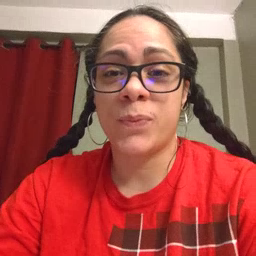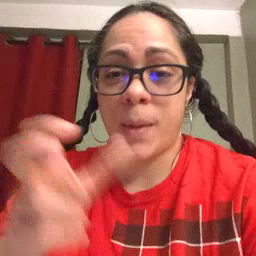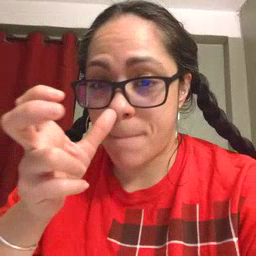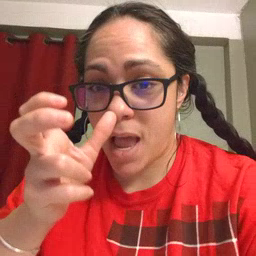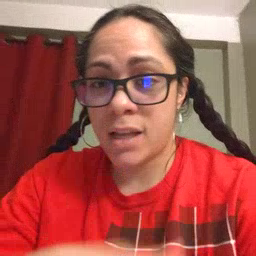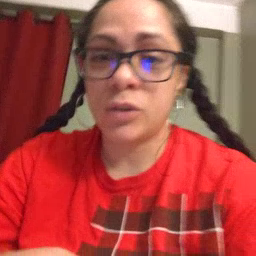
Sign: bug